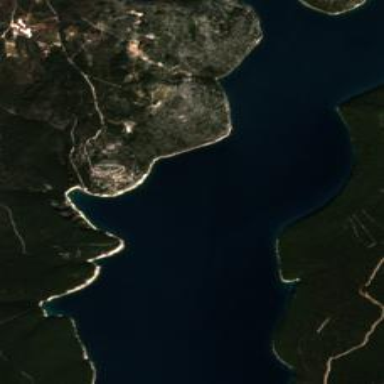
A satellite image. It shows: Beautiful bay in nature.